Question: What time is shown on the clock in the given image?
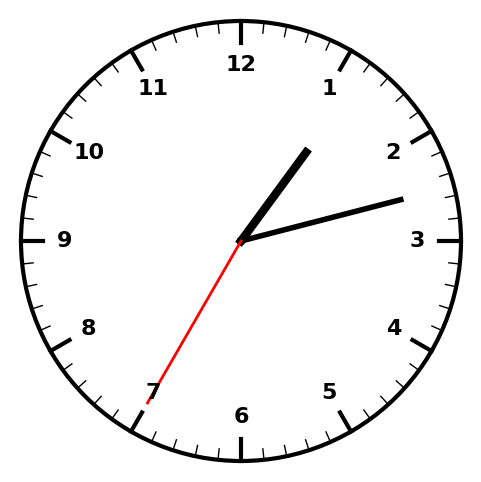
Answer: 01:12:35